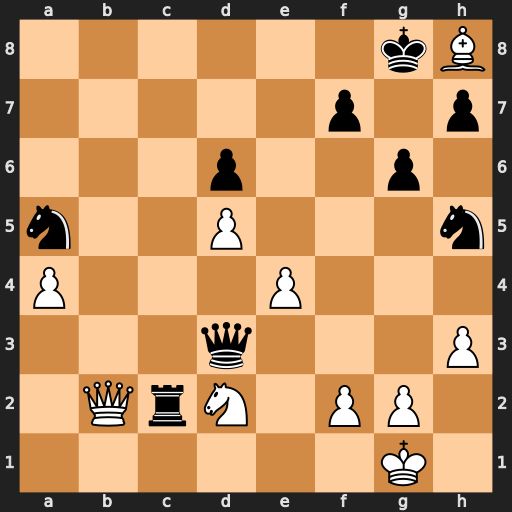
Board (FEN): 6kB/5p1p/3p2p1/n2P3n/P3P3/3q3P/1QrN1PP1/6K1
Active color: w
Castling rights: -
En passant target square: -
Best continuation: Qb8+ Rc8 Qxc8#